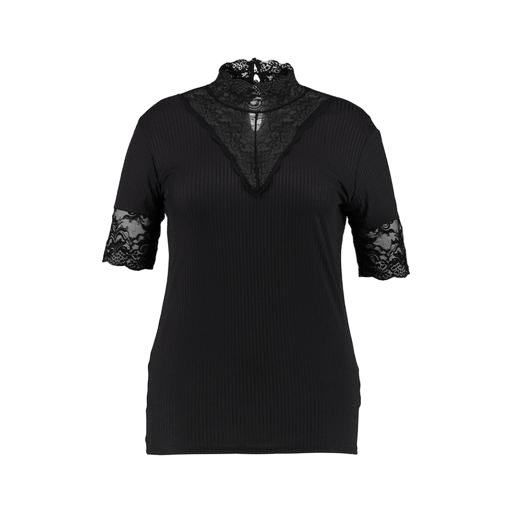
black plus size lace-yoke jersey t-shirt, black plus size printed t-shirt only macy, black curve cami rib lace, white background